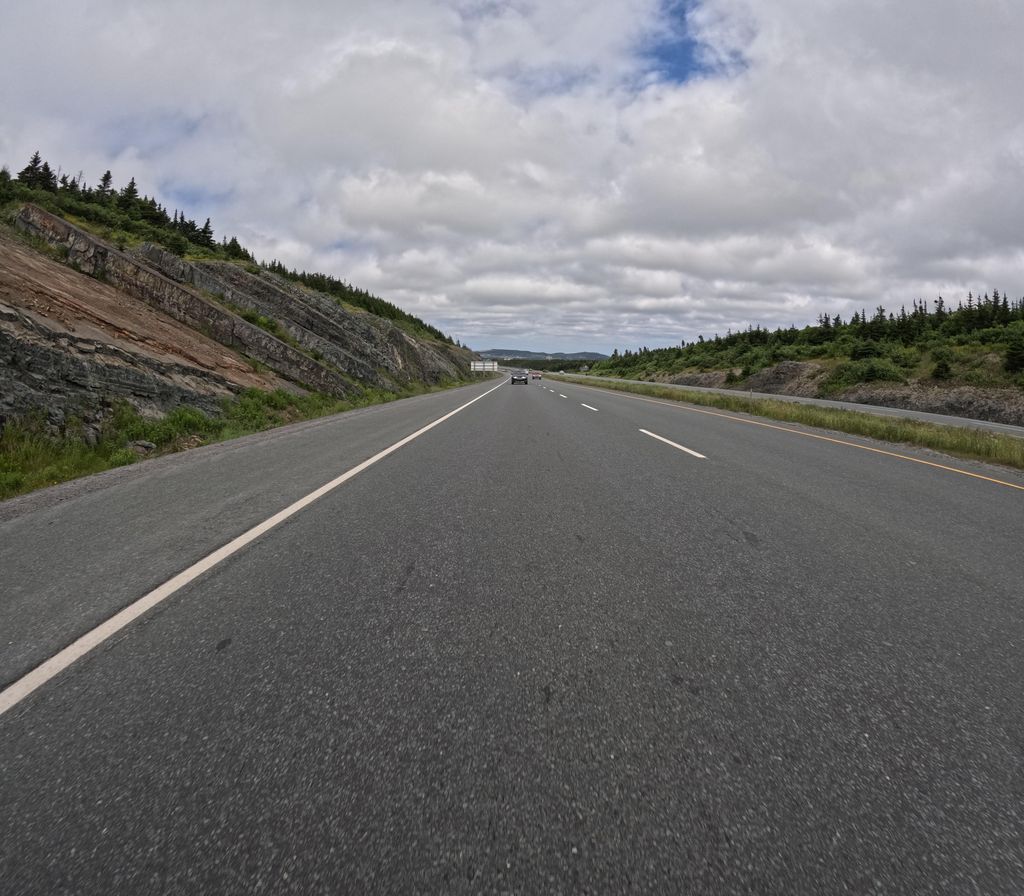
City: st_johns